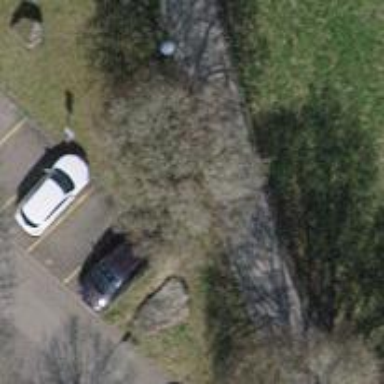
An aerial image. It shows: Compacted footway.